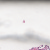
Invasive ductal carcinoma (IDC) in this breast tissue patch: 1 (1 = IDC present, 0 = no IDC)